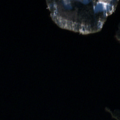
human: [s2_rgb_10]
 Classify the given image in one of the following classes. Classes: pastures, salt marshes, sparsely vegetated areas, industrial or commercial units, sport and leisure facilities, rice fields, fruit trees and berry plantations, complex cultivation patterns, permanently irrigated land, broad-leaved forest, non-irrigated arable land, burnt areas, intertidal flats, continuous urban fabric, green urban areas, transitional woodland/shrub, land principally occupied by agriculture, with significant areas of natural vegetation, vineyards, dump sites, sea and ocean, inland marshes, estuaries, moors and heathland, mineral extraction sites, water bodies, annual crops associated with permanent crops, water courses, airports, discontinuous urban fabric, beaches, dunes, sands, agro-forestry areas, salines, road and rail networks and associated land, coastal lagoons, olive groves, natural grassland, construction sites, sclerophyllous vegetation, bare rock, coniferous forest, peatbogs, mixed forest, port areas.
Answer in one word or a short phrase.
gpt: coniferous forest, mixed forest, water bodies